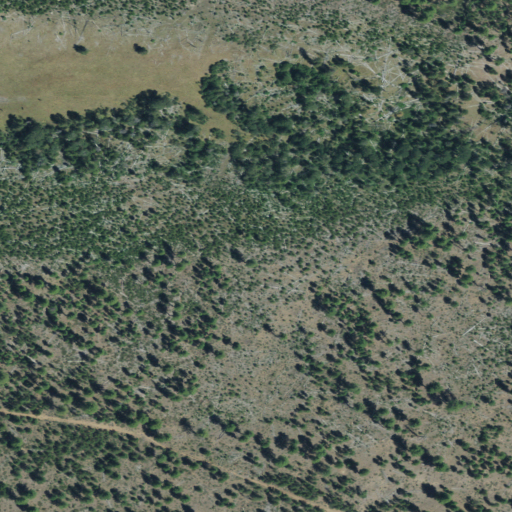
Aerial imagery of plain(s) in Oregon named Indian Creek Flat containing shrub, evergreen forest, woody wetlands, and herbaceous wetlands